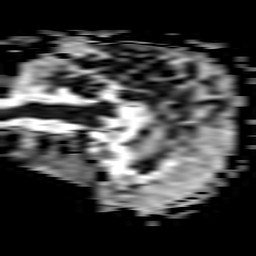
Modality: ADC
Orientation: sagittal
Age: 78
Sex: male
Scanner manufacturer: philips
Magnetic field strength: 3 T
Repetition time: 3.334 s
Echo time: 0.076 s